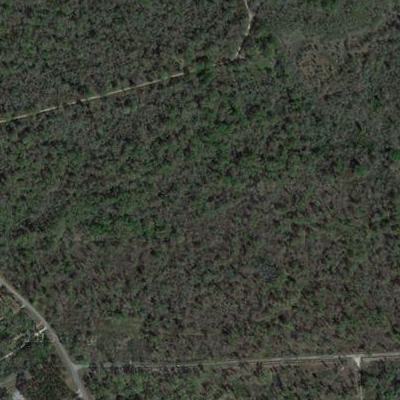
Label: Forest